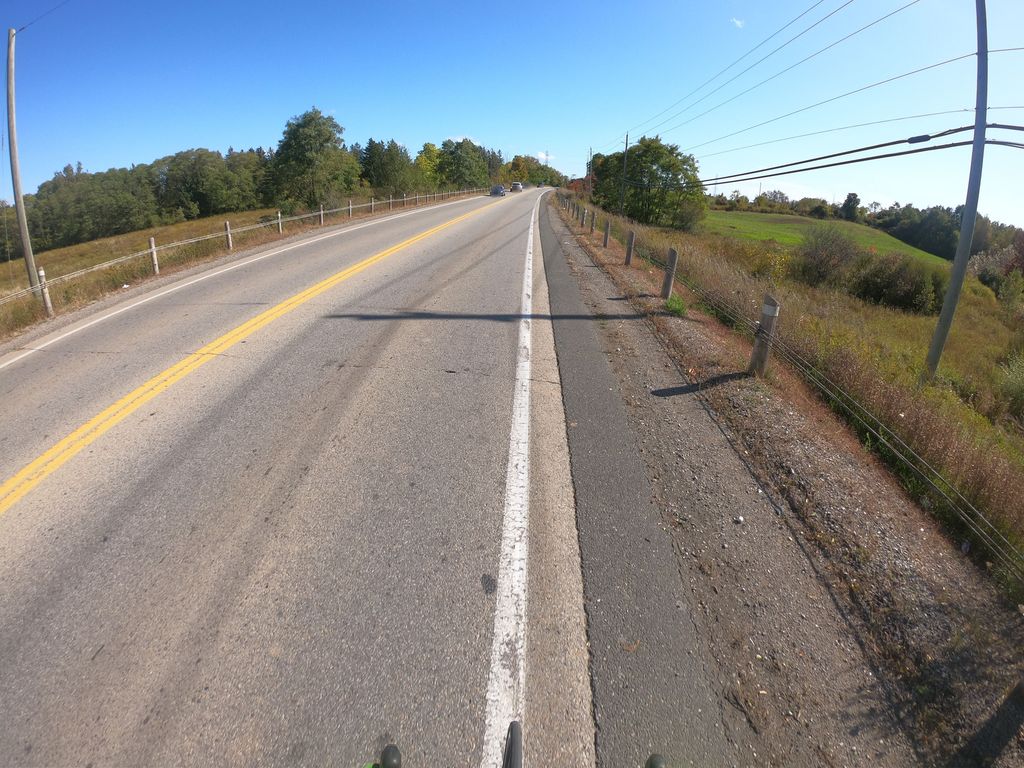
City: kitchener-waterloo